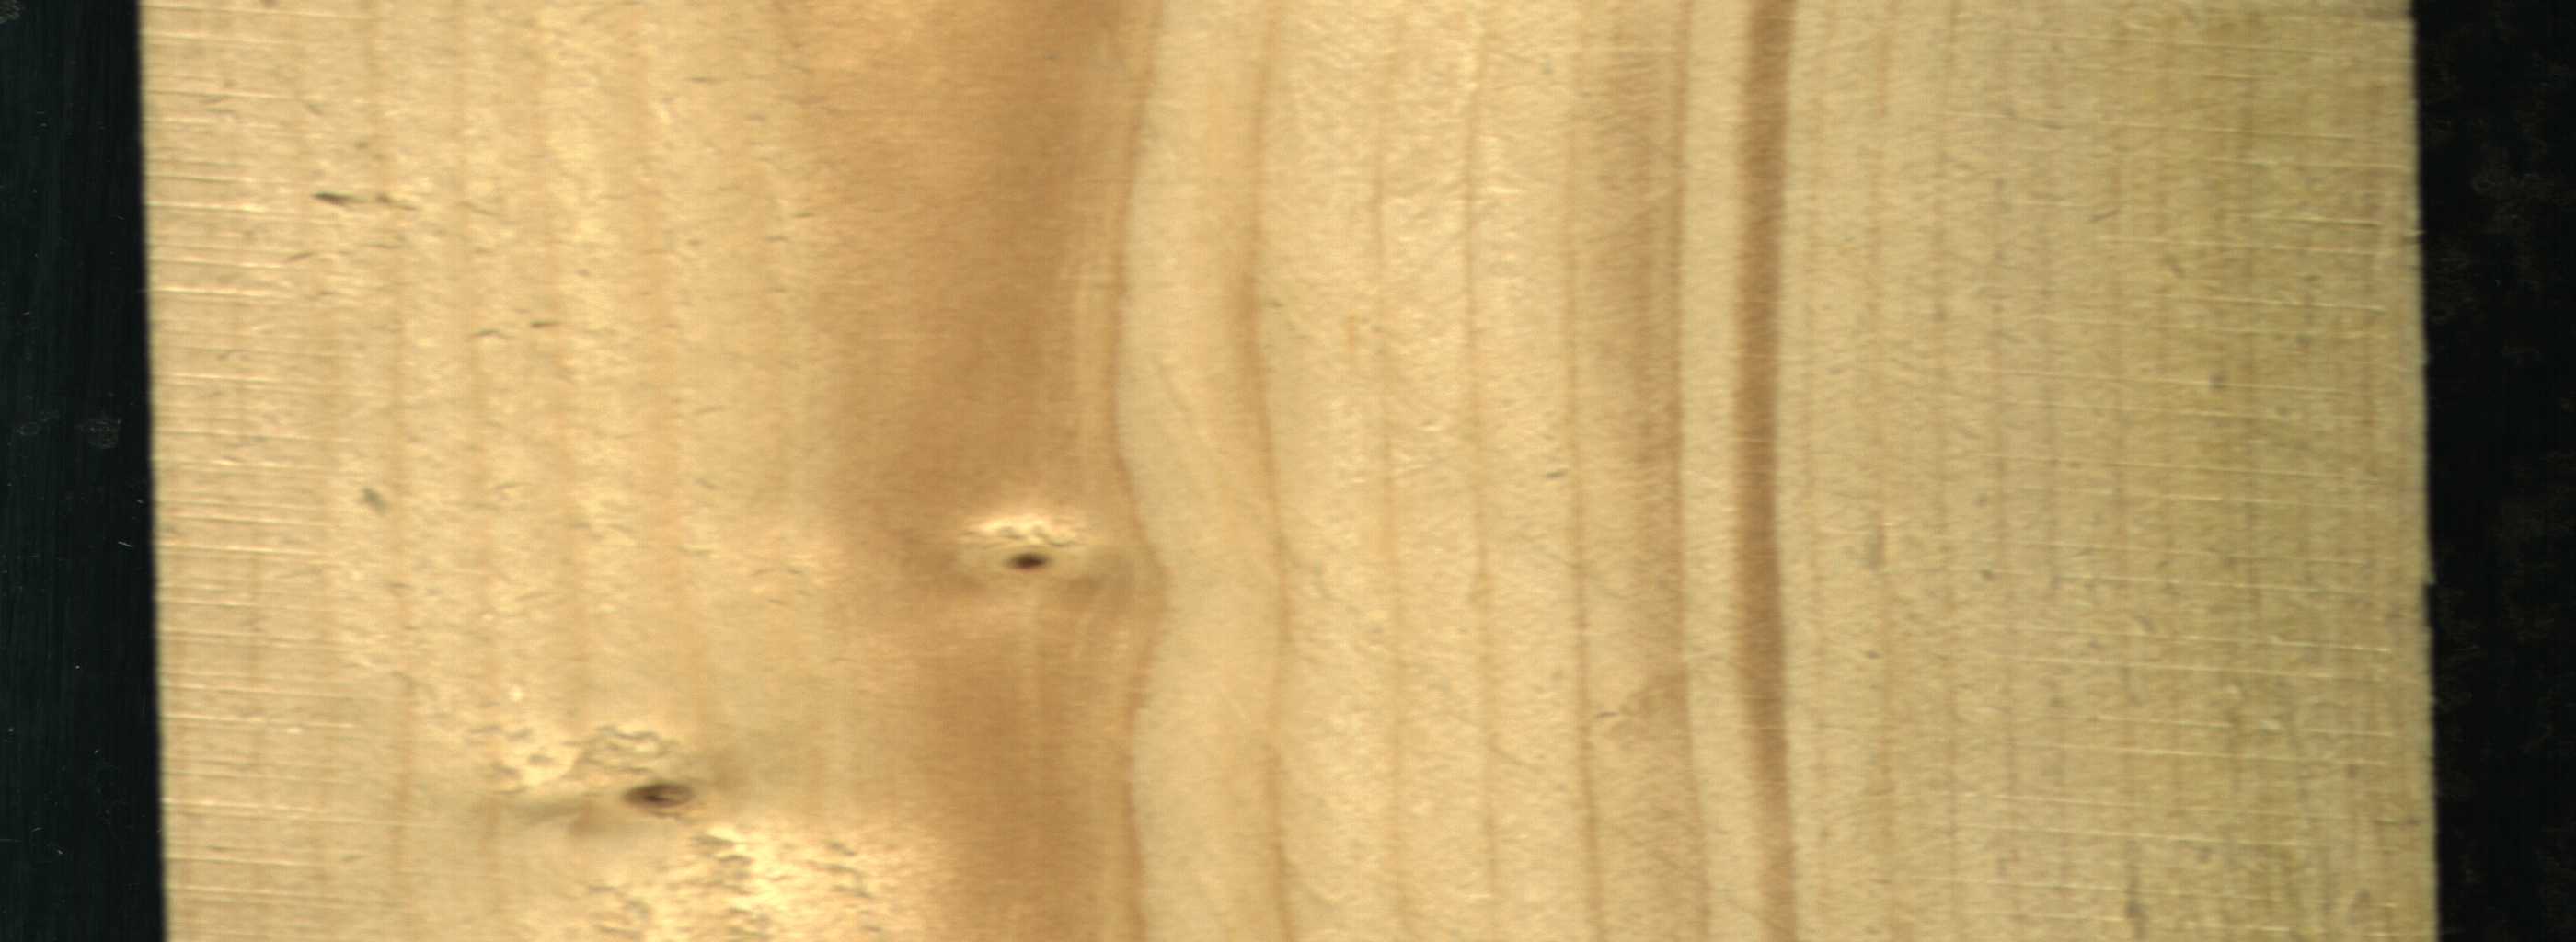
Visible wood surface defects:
Live_Knot
Live_Knot